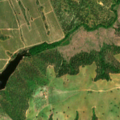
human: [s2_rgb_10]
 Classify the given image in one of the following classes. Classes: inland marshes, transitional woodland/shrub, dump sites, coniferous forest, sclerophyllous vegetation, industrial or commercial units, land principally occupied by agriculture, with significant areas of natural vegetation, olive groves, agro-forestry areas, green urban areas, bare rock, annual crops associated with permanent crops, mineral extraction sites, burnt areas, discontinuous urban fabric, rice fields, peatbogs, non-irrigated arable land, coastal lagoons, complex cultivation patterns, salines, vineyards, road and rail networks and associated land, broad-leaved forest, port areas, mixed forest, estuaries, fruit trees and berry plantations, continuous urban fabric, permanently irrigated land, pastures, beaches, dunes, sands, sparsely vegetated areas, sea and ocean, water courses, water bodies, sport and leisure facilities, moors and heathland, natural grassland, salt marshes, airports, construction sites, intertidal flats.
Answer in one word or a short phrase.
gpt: non-irrigated arable land, olive groves, broad-leaved forest, transitional woodland/shrub